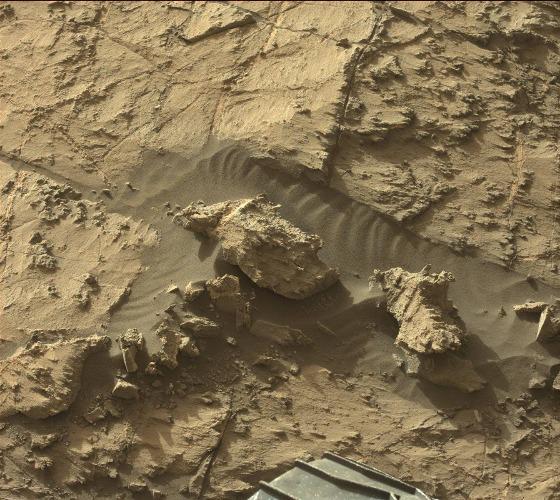
Terrain classes present: Bedrock, Gravel / Sand / Soil, Rock, Shadow, Sky / Distant Mountains